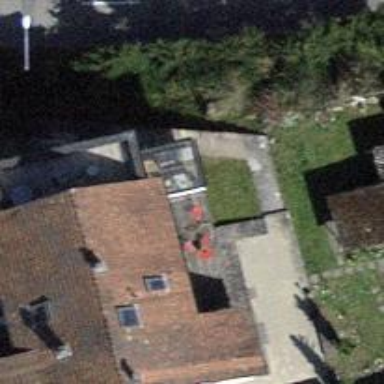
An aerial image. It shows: Building with tiled roof.